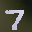
Label: 7